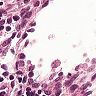
Metastatic tissue present: no